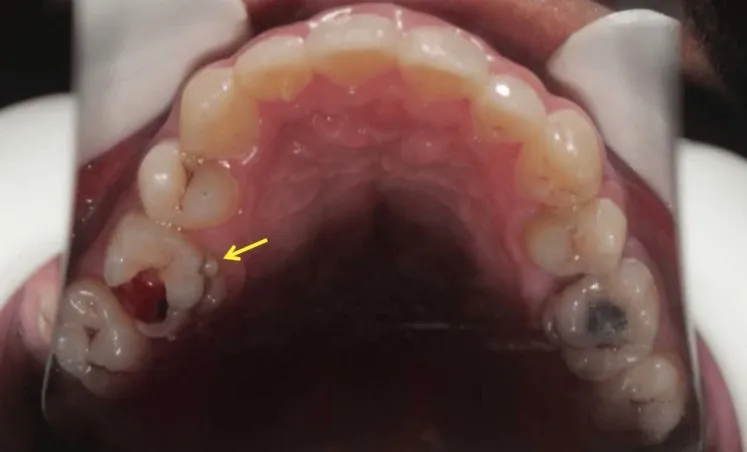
The intraoral photograph. . The upper right first molar has a sixth cusp near the mesial side of Carabelli's cusp (indicated by the yellow arrow). In contrast, the opposing upper left first molar only has Carabelli's cusp and does not exhibit a sixth cusp.
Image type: medical_photograph (oral_photograph)